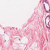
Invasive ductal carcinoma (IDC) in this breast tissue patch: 0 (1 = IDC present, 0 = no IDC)